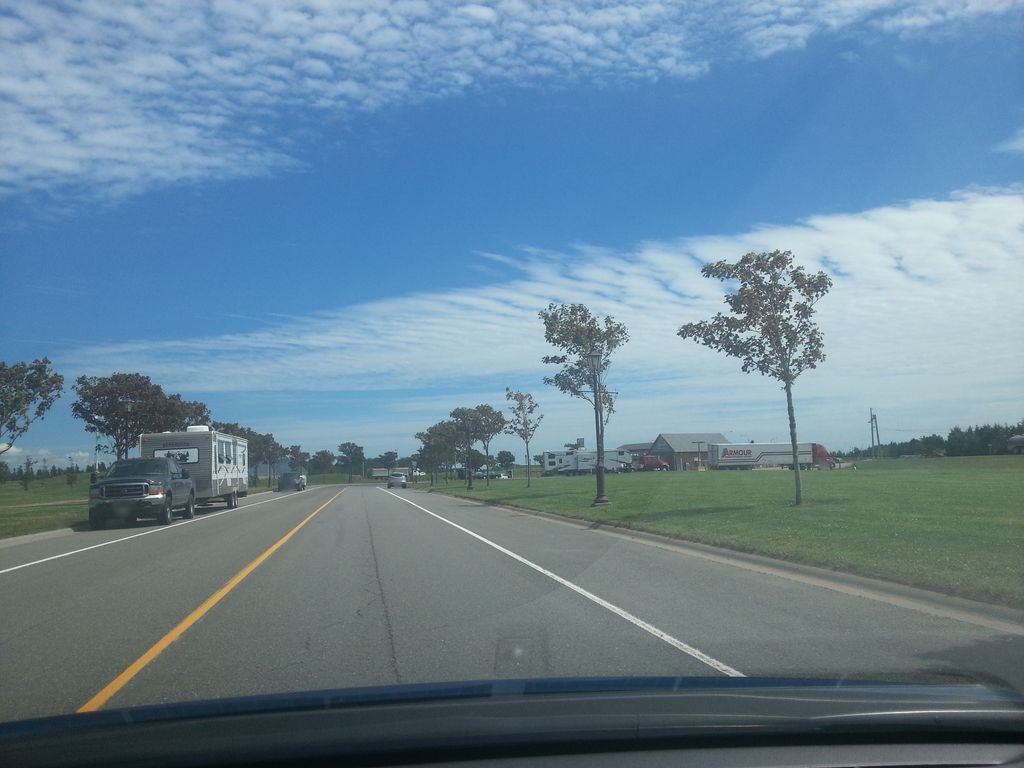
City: charlottetown